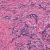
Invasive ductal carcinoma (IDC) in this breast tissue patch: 0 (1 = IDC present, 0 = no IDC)